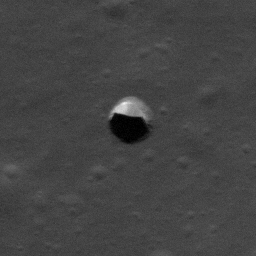
Pit: Highland 2
Host crater: Highland
Host type: highland
Lunar coordinates: latitude 41.156, longitude 18.821